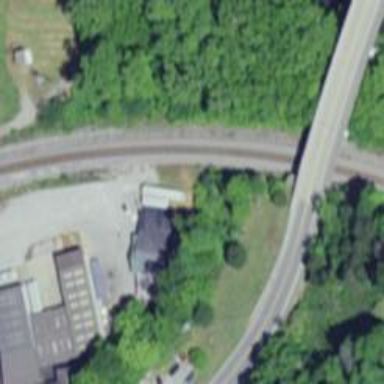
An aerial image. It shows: Railway siding for service.